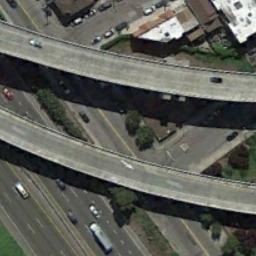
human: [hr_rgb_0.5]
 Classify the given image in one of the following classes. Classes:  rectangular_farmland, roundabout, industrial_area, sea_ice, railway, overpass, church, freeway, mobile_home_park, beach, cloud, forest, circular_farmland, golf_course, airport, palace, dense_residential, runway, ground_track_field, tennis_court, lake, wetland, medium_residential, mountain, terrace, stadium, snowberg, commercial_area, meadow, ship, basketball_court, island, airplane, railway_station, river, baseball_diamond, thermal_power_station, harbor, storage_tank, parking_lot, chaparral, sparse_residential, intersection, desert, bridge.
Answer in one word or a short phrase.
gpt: overpass